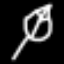
Label: leaf